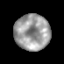
Tissue: prostate
Cell type: T cells
Senescence score: 0.3468
Nuclear area (px): 1231
Mean DAPI intensity: 157.517